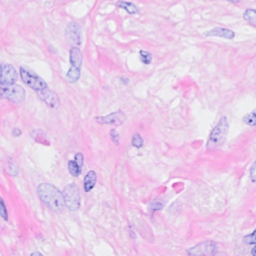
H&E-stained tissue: Breast